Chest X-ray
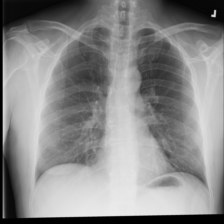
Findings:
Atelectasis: negative
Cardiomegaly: negative
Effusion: negative
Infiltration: negative
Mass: negative
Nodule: negative
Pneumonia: negative
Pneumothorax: negative
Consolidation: negative
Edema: negative
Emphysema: negative
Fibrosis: negative
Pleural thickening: negative
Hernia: negative